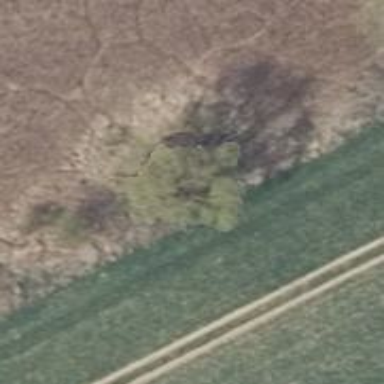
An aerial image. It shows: Deciduous tree with broadleaved leaves.